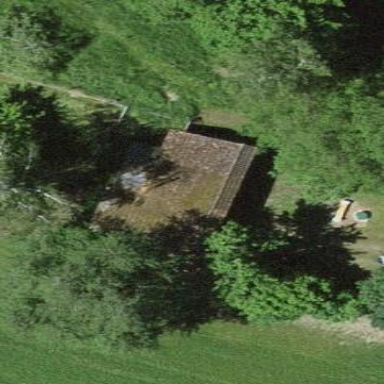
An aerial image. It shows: Barn.